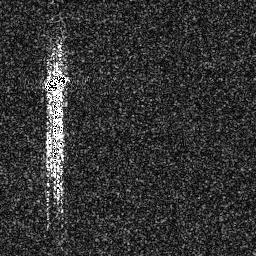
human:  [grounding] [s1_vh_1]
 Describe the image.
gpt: In the satellite image, there is  <ref>1 medium ship </ref> <box>[[15, 28, 27, 36, 0]]</box> located at left.